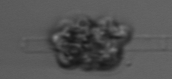
Label: Leptocylindrus_mediterraneus